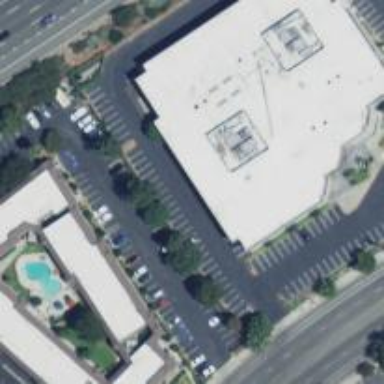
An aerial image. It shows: Parking available on the street side.